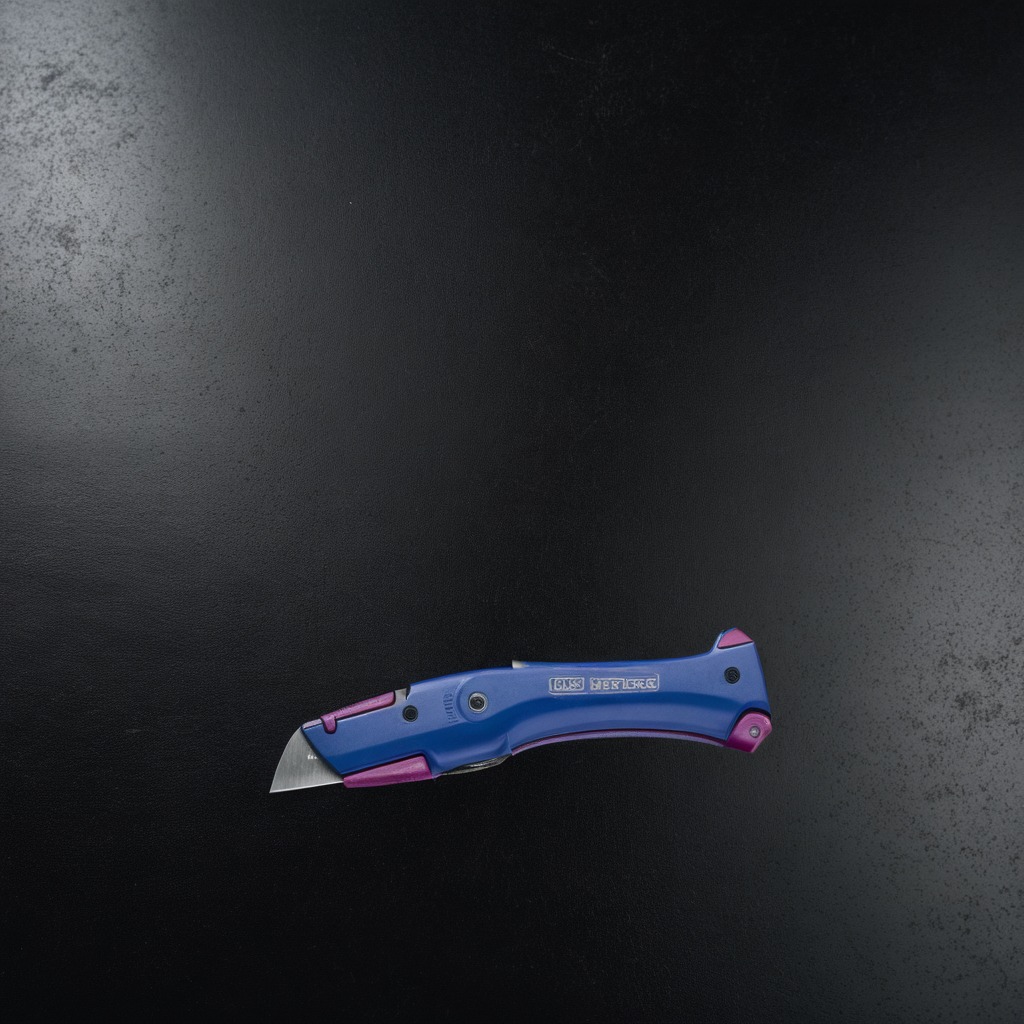
A utility knife lying on a clean granite tabletop inside a workshop at night dim ambient light soft shadows worn but beneath the mat